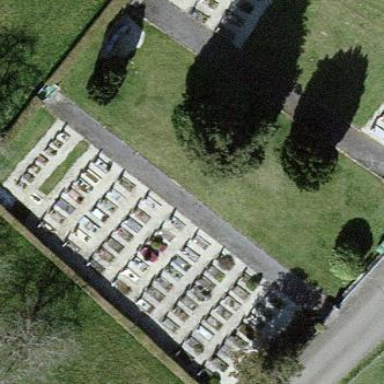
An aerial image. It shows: Cemetery.